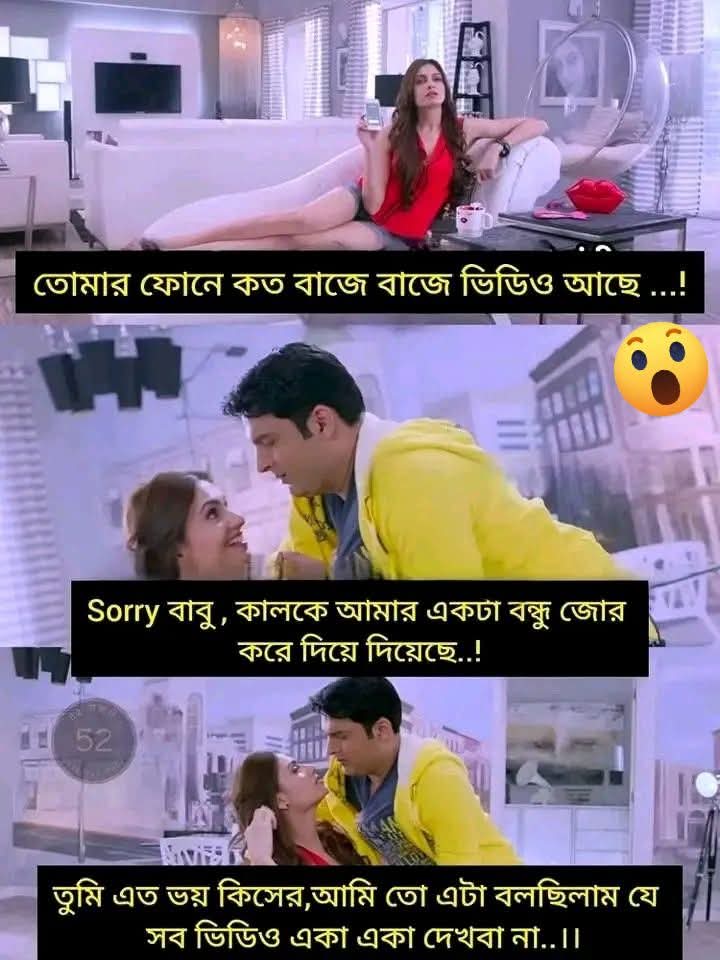
Text: তোমার ফোনে কত বাজে বাজে ভিডিও আছে ...!
Sorry বাবু, কালকে আমার একটা বন্ধু জোর করে দিয়ে দিয়েছে..!
তুমি এত ভয় কিসের, আমি তো এটা বলছিলাম যে সব ভিডিও একা একা দেখবা না..।।
Label: Non Hate